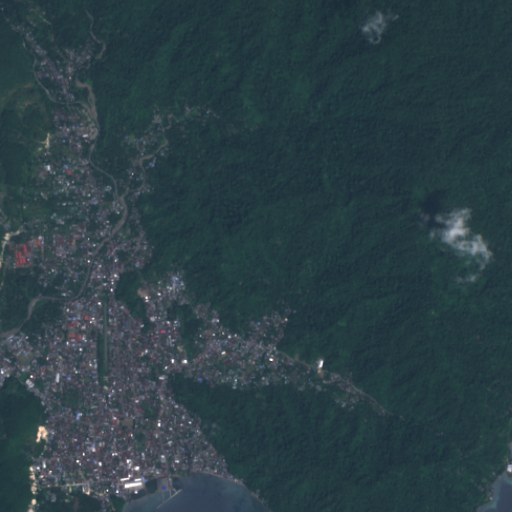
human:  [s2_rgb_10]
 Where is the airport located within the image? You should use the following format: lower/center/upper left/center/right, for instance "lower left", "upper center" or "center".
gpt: The airport is located in the lower left of the image.
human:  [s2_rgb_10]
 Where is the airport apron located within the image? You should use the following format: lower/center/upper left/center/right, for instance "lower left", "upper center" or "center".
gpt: The airport apron is located in the center left of the image.
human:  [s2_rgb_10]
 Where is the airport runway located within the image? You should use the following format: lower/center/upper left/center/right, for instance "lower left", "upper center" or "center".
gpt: The airport runway is located in the lower left of the image.
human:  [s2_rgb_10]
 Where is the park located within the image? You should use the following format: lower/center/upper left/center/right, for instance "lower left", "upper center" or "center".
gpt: The park is located in the lower left of the image.
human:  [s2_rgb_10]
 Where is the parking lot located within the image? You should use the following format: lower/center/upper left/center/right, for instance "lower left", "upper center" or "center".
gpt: There is no parking lot in the image.